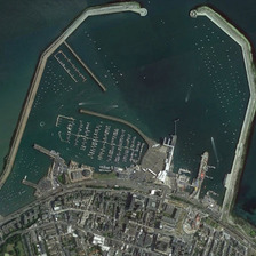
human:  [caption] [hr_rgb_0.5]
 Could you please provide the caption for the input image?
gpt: A port with two banks is built on the coast of the town.

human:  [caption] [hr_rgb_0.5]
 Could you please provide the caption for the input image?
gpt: This magnificent port is surrounded by long Damm with a ship packing it.

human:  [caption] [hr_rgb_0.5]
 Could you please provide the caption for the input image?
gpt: The port with two seawalls was built on the coast of the city and the ships were very close.

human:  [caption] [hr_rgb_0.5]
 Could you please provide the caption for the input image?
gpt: The port with two sea balls is built on the coast of the city with compact moored boats.

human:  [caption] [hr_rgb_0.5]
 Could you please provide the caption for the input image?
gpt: The magnificent harbor is surrounded by a long dam, and ships are full of it.